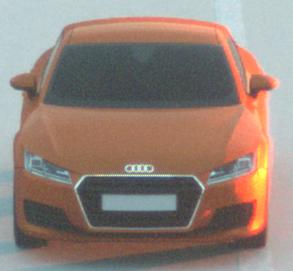
Make: Audi
Model: TT Coupé 1.8 TFSI
Detailed model: TT (8S) Coupé
Model produced from: 2015/08
Model produced until: 2018/06
Doors: 3
Color: orange
Road condition: dry road
Daytime: sunrise or sunset
Contrast: medium contrast